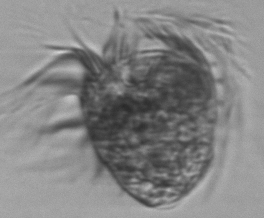
Label: Pelagostrobilidium